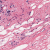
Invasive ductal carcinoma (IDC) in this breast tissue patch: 1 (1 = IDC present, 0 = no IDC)